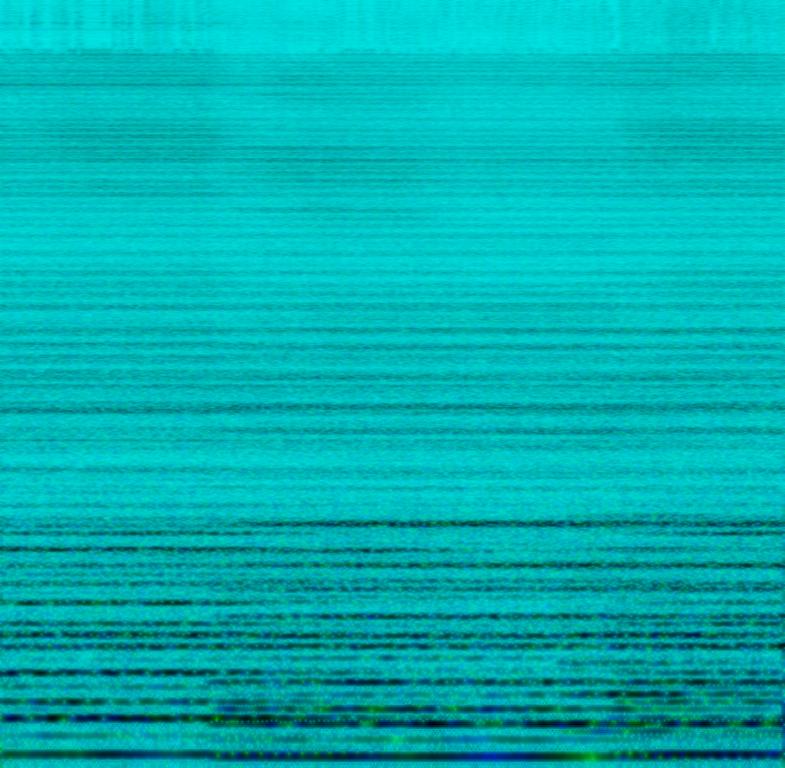
The song is an instrumental. The tempo is slow with a string section harmony with sweeping lines of music, piano playing poignantly and emotional chord changes. The song is a movie soundtrack that has an air of suspense and hope. The song audio quality is very poor with hissing tones.